Field crop: maize
Growth stage: 2
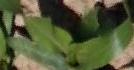
Species: maize